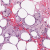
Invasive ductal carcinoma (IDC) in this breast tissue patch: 0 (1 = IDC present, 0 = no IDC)